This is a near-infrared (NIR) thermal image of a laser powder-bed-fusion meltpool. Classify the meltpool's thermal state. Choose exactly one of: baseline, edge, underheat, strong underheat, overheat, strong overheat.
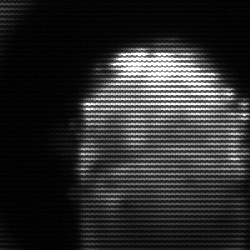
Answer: baseline